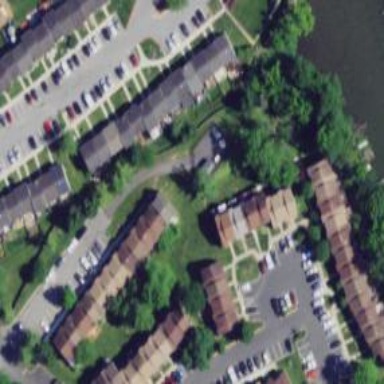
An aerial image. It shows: Neighborhood.